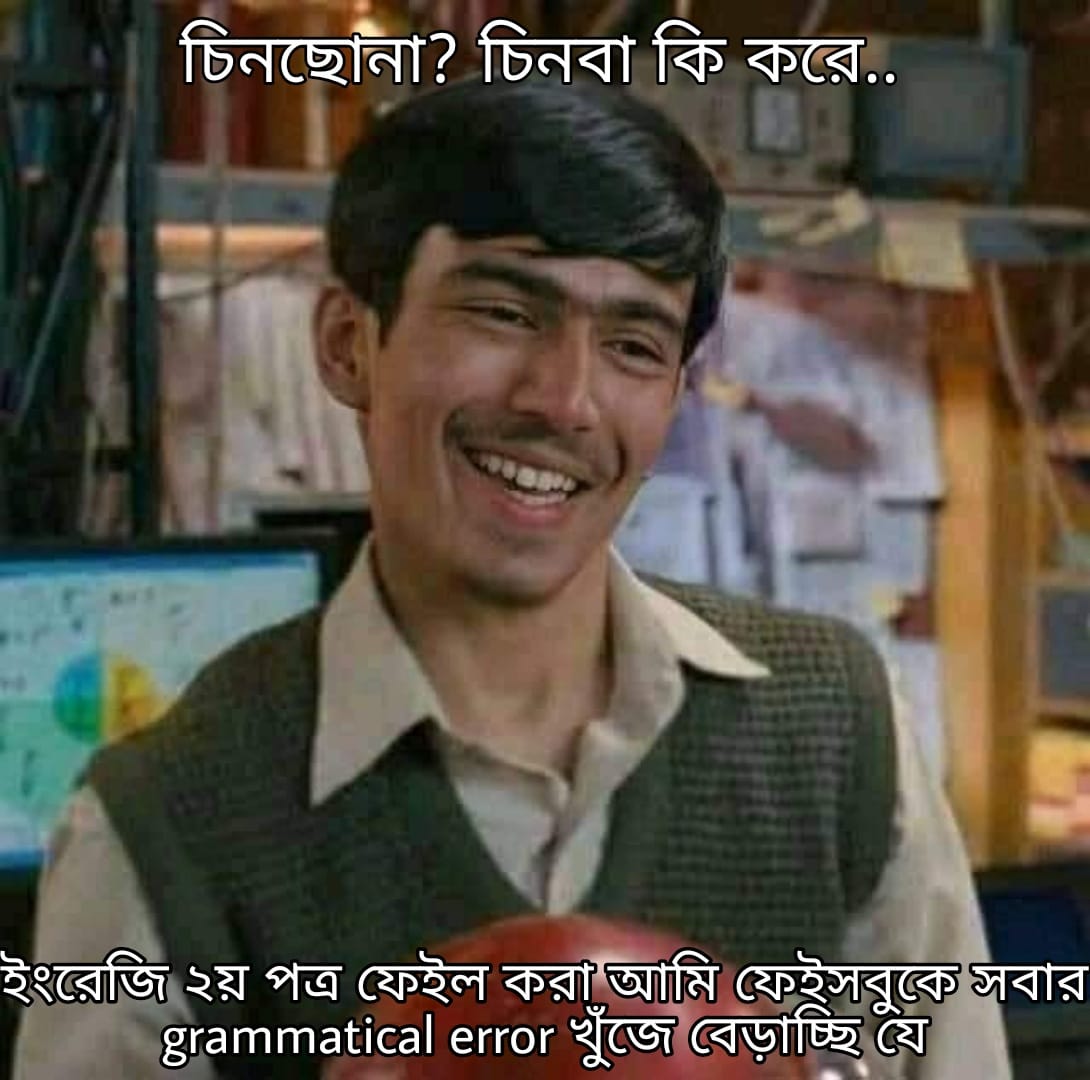
Caption: চিনছোনা ? চিনবা কি করে...   ইংরেজী ২য় পত্র ফেইল করা আমি ফেইসবুকে সবার  grammatical error খুজে বেড়াচ্ছি যে
Label: hate